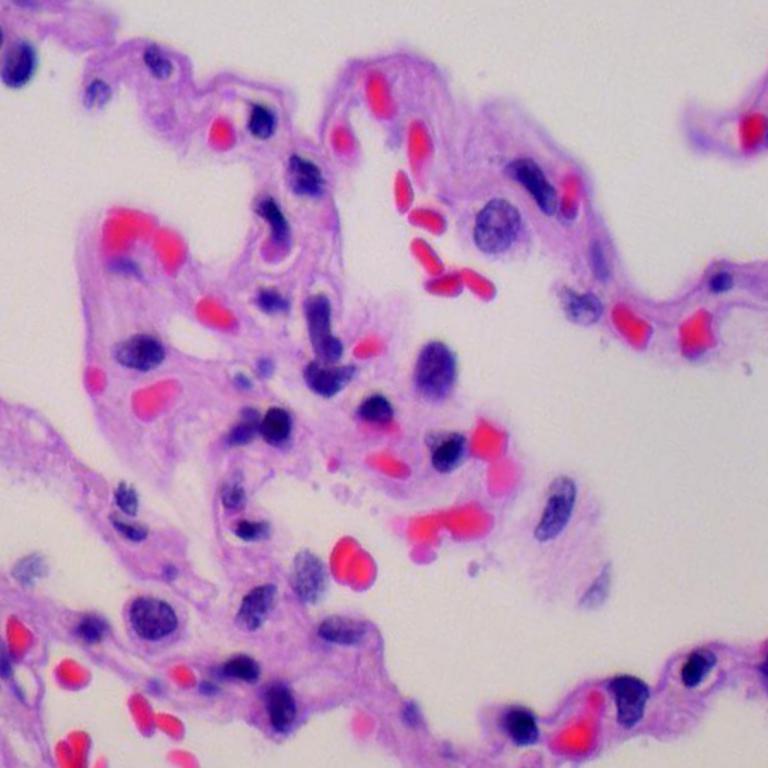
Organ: lung
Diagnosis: benign